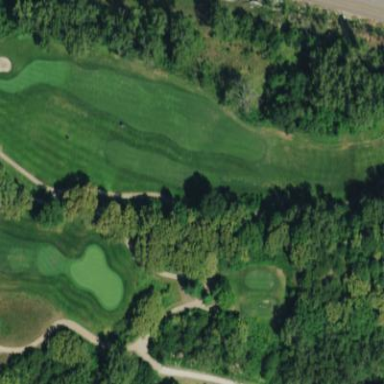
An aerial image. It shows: Rough grassy area used for golf.